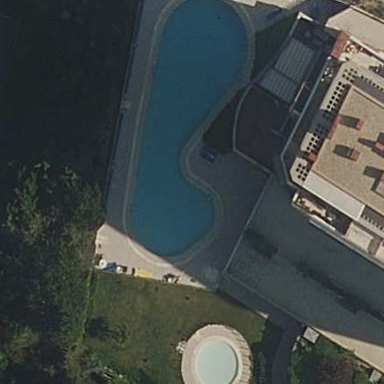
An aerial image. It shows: Swimming pool located in leisure land.